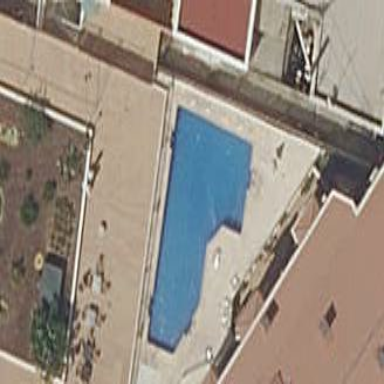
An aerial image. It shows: Swimming pool located in leisure land.